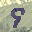
Label: 9